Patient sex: M
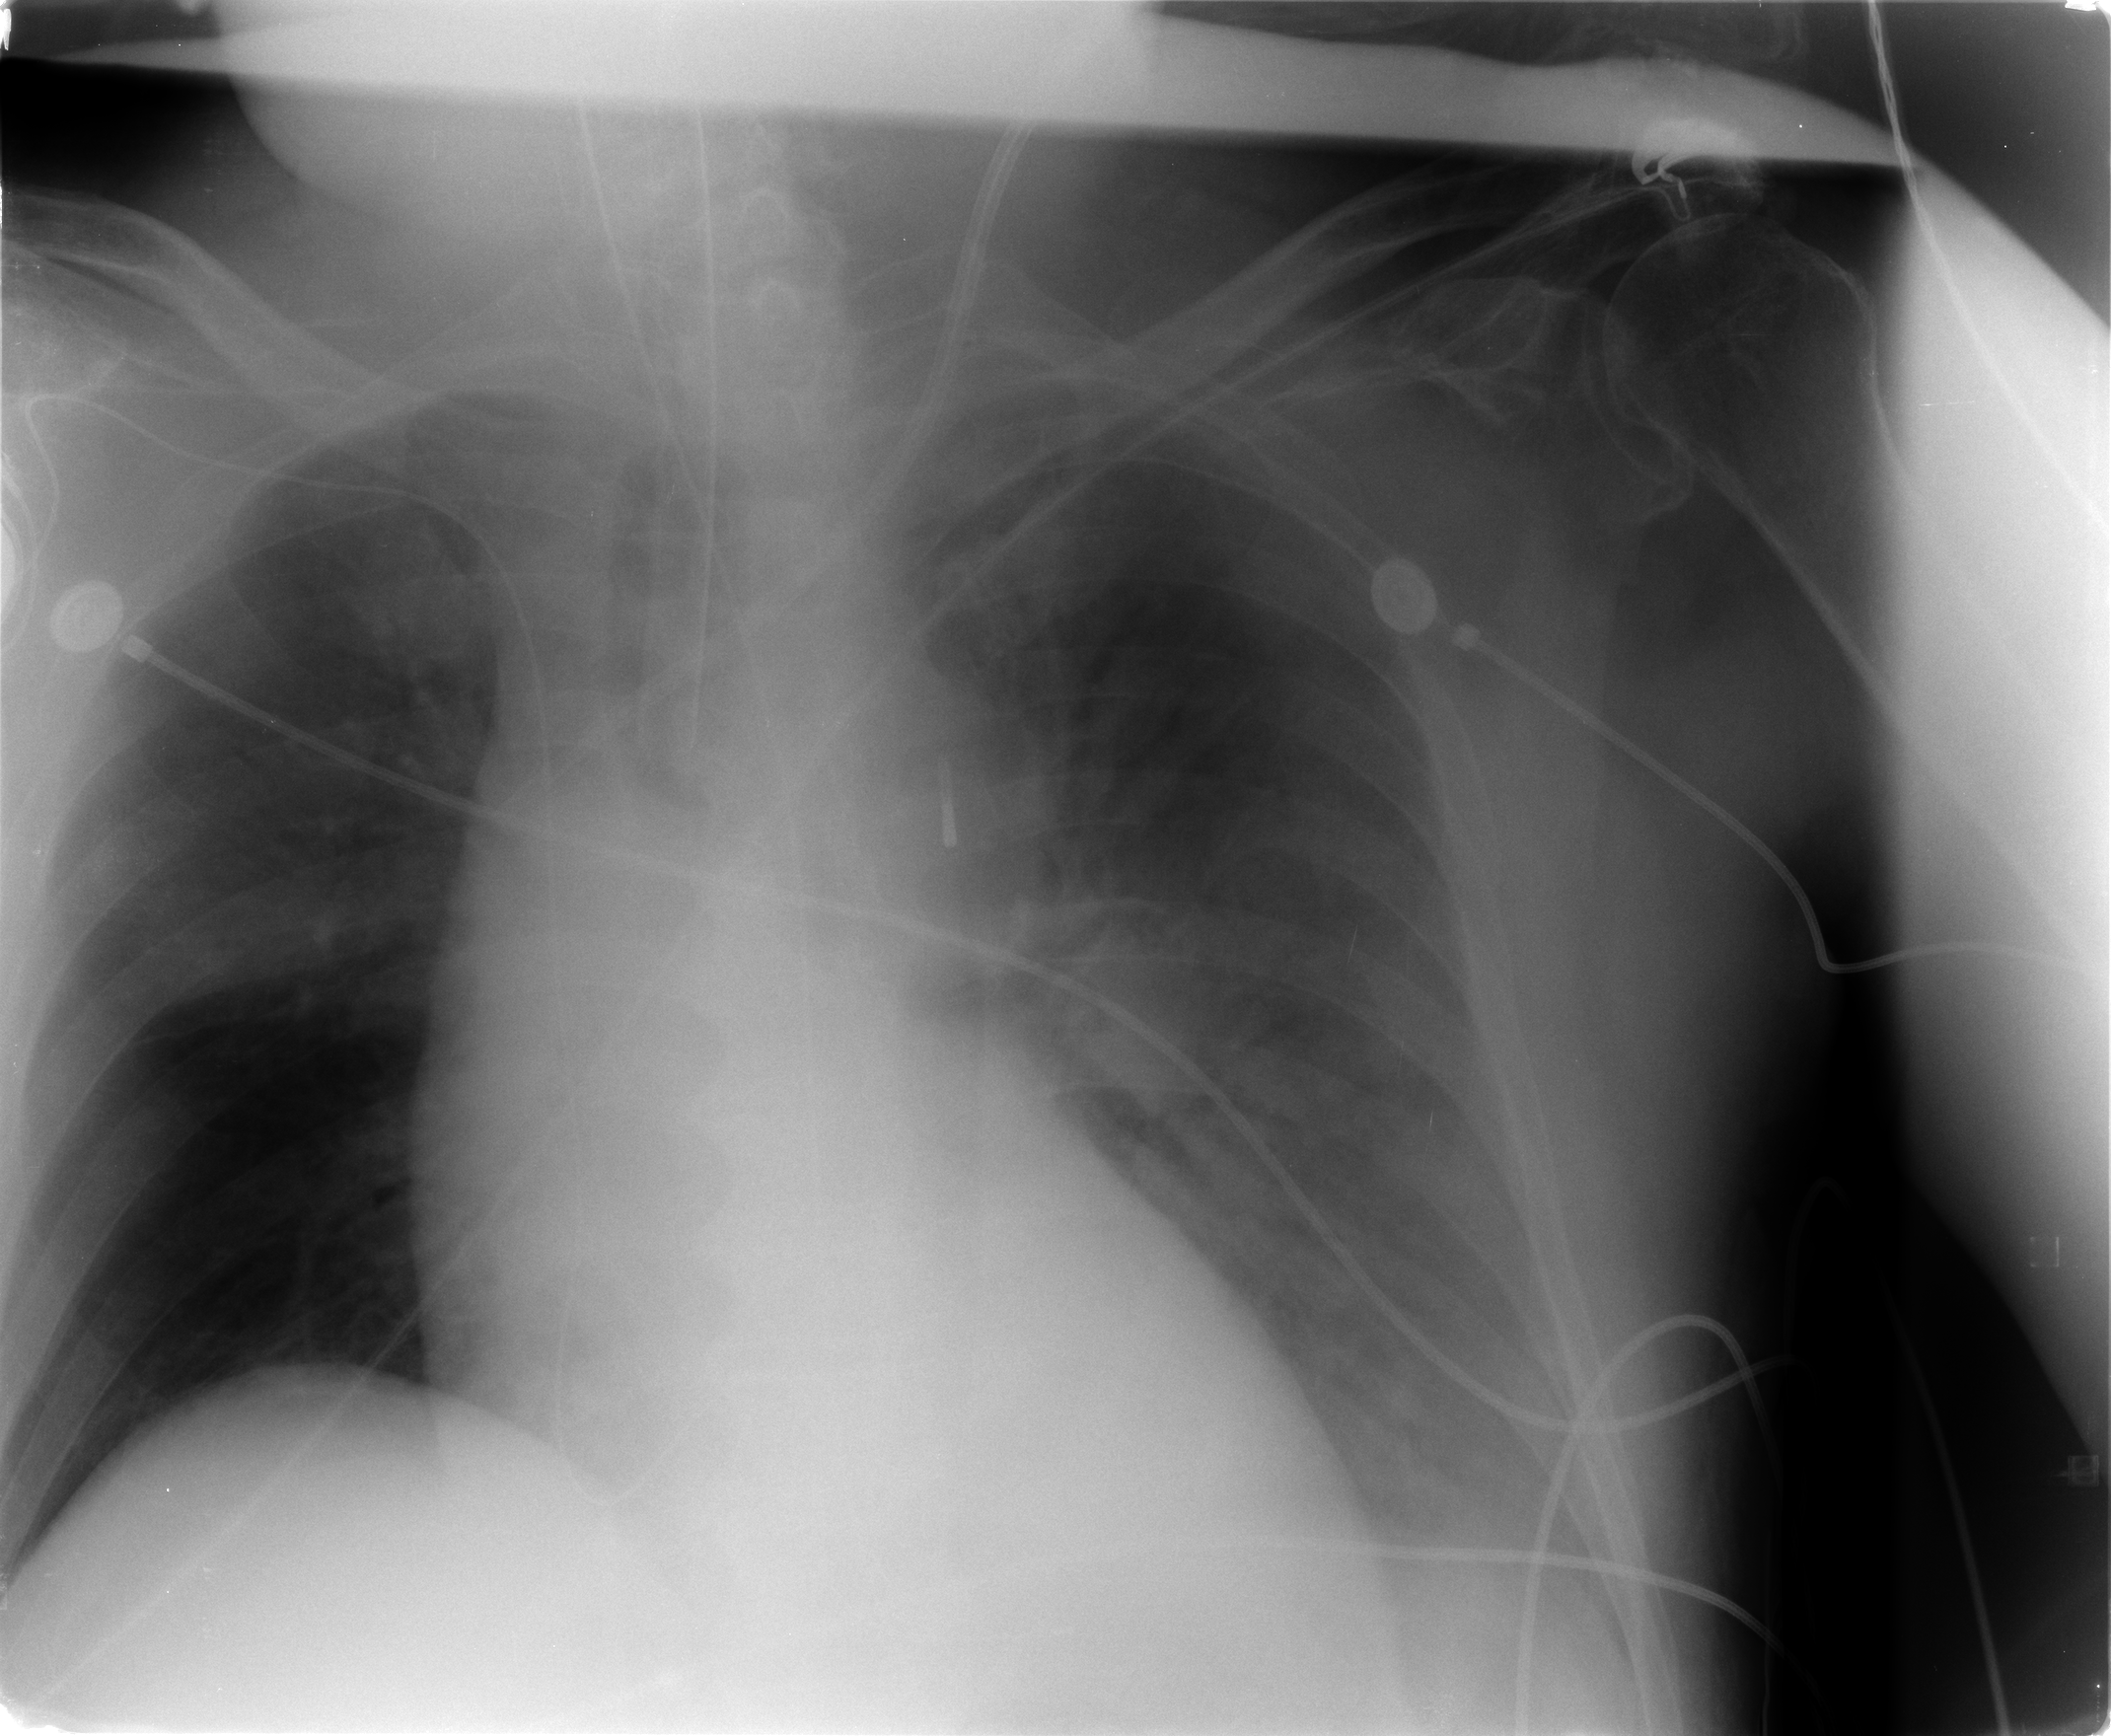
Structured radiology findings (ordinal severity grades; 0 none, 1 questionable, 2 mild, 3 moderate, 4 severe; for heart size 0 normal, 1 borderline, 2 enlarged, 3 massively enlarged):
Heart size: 0
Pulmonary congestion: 3
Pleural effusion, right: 0
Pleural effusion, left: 2
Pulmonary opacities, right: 0
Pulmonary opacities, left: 0
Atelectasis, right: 0
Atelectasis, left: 2